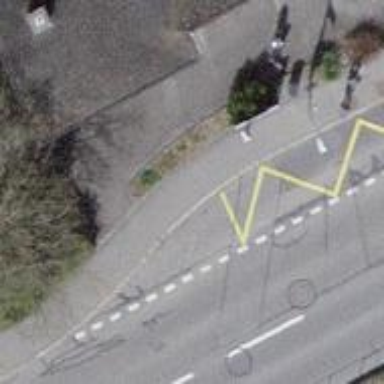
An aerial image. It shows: Platform for public transport on the road.